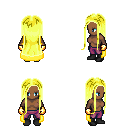
a pixel art fantasy rpg character, female body template, human, dark skin, yellow cape, magenta pants, gold extra-long hairstyle, gold gloves, black shoes, four views (front, back, left, right), 2x2 character sprite sheet, small pixel art, hard edges, no anti-aliasing